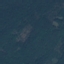
Land use / land cover: Forest